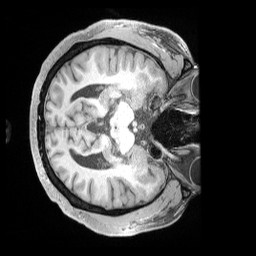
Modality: T1w
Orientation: axial
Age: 42
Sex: male
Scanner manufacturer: siemens
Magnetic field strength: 3 T
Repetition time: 2 s
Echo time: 0.00211 s